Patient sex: M
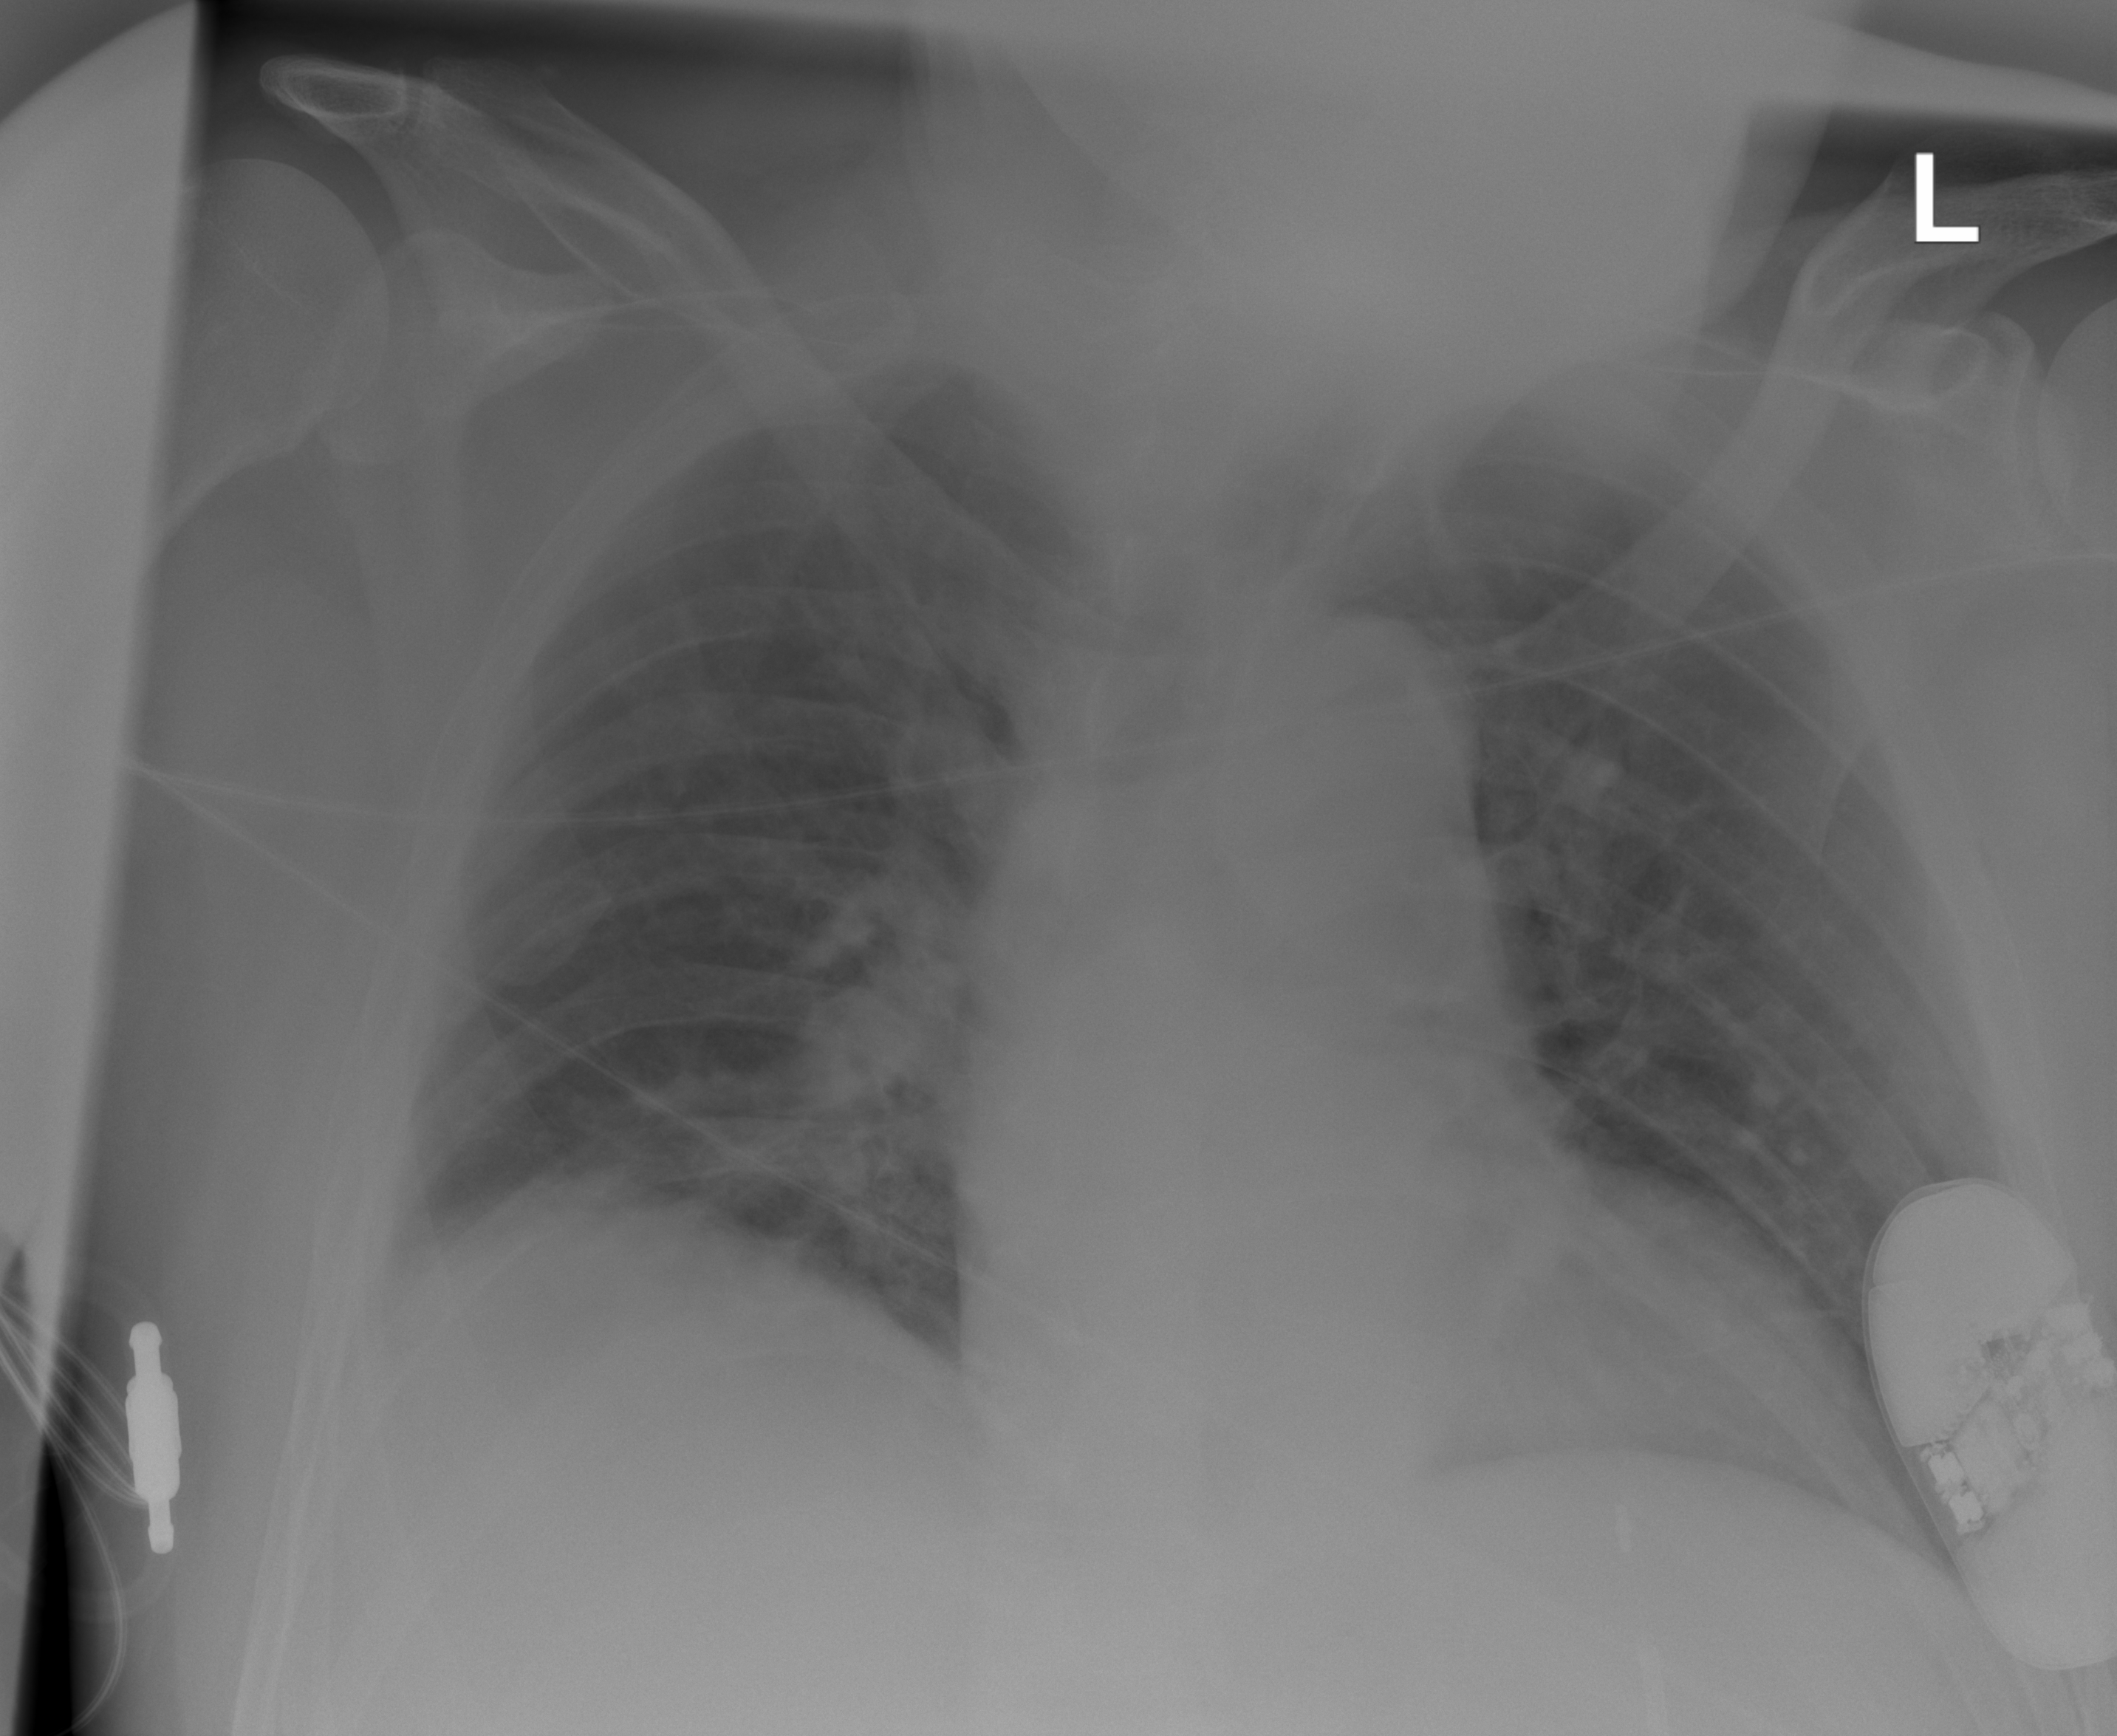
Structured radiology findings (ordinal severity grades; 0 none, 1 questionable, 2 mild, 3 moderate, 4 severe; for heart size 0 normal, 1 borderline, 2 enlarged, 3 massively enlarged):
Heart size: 2
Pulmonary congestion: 2
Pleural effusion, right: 0
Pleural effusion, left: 0
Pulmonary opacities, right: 0
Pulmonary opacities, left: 0
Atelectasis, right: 0
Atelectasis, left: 0